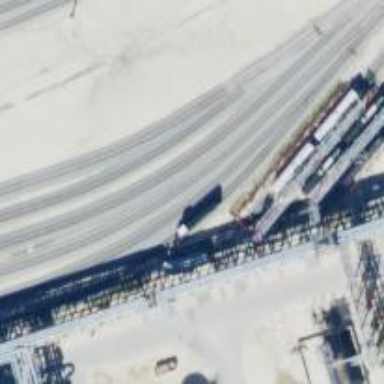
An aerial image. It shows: Railway spur service.